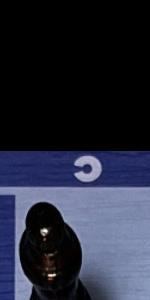
Label: Empty